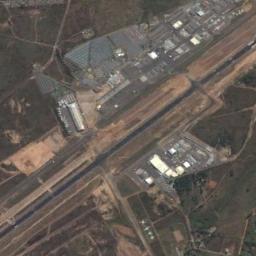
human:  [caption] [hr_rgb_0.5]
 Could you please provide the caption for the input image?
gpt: This hangar has only one runway, And its color is white .

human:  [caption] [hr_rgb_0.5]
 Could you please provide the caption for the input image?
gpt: A complex airport with many runways and buildings is surrounded by a brown and green farmland .

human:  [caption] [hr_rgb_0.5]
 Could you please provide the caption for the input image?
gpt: An airport with a runway and some buildings on the lawn .

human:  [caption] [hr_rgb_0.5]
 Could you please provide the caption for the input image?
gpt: There is an airport in the middle of the field .

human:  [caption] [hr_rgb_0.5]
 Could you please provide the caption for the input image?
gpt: The road is straight and long at the airport .